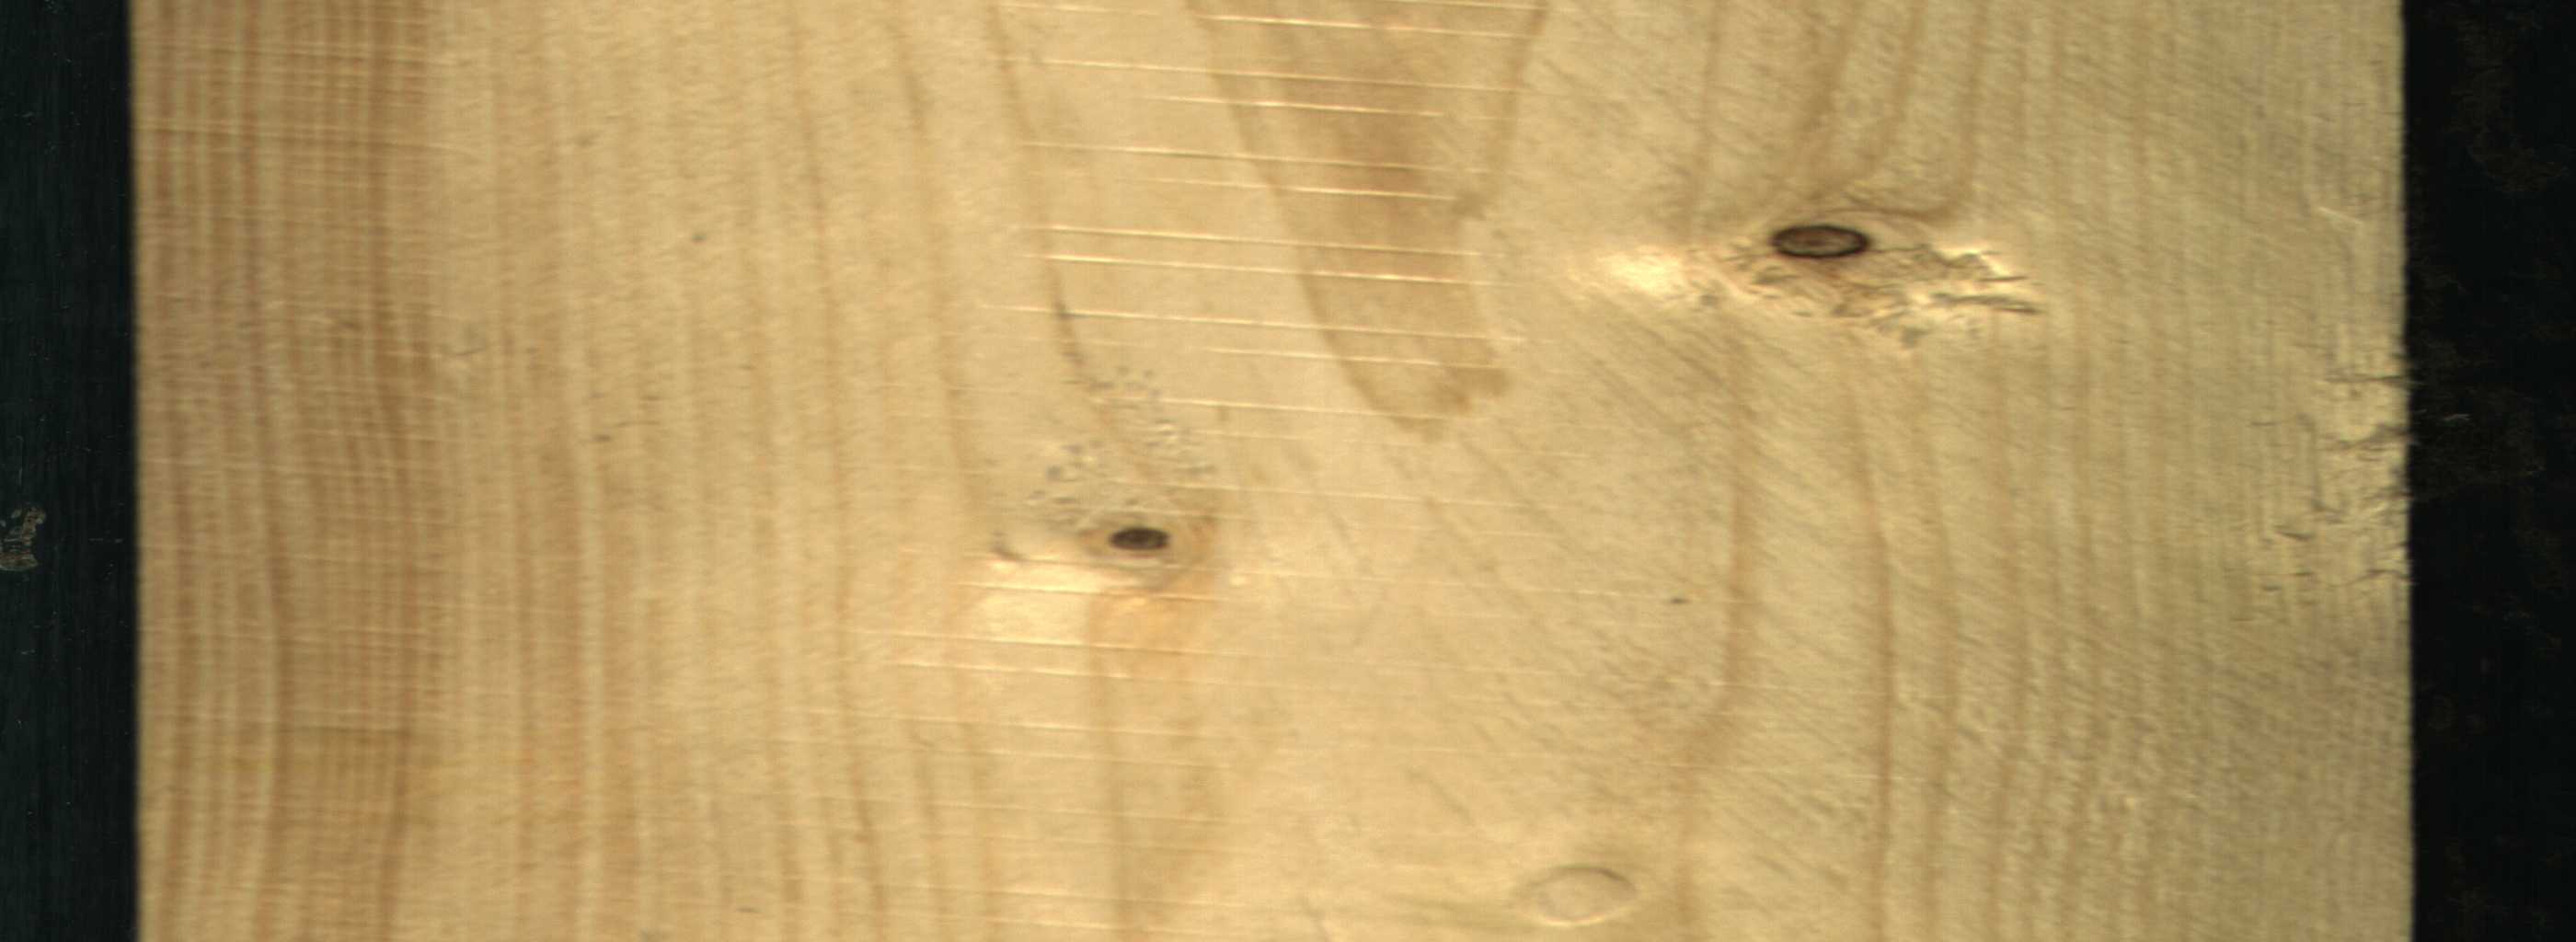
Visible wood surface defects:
Live_Knot
Live_Knot